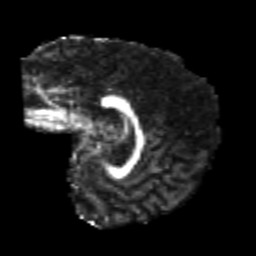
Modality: FA
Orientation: sagittal
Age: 20
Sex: female
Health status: healthy
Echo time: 0.074 s